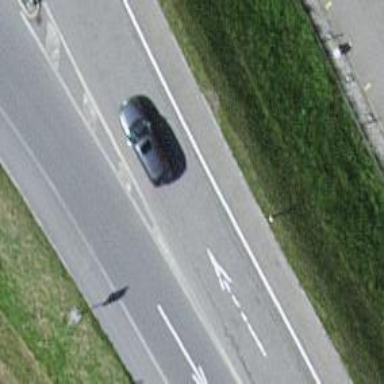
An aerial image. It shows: Asphalt motorway link.